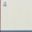
Piece: xx